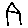
Label: house